Interaction volume radius: 5 \u00c5
Interaction volume height: 25 \u00c5
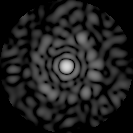
Disorder parameter: 0.847